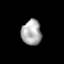
Tissue: lung
Cell type: Myeloid cells
Senescence score: 0.6163
Nuclear area (px): 493
Mean DAPI intensity: 170.479